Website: bh-photo
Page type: address-validator
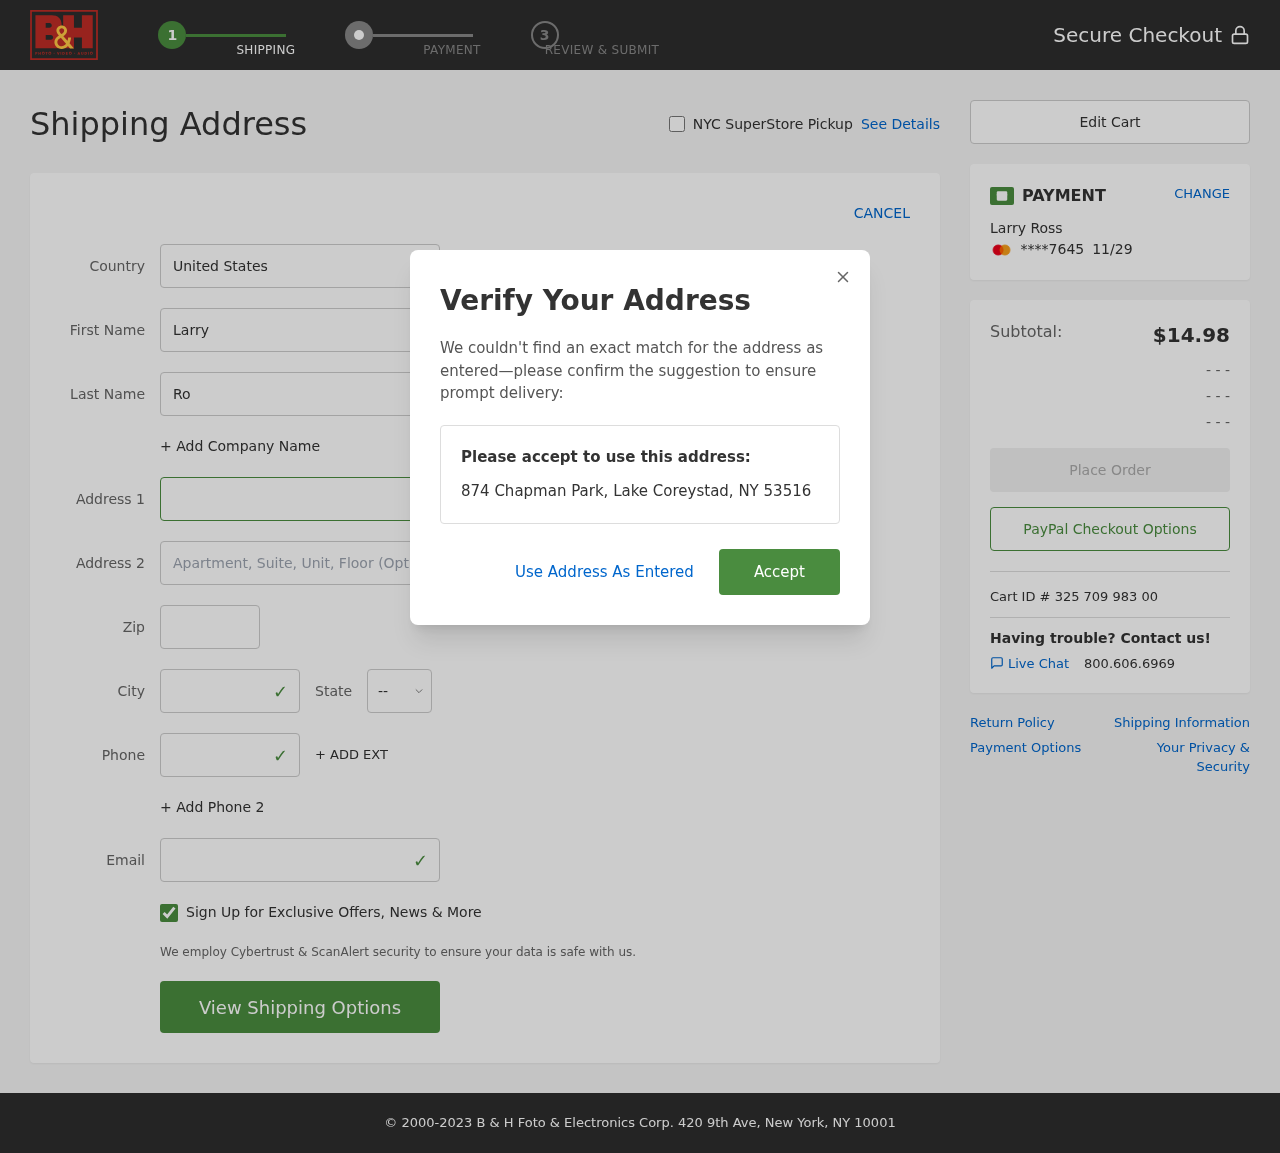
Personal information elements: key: PII_CARD_EXPIRY
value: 11/29
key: PII_CARD_LAST4
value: ****7645
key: PII_CITY
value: Lake Coreystad
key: PII_COUNTRY
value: United States
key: PII_EMAIL
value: lross@yahoo.com
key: PII_FIRSTNAME
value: Larry
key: PII_FULLNAME
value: Larry Ross
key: PII_LASTNAME
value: Ross
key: PII_PHONE
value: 6436722085
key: PII_POSTCODE
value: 53516
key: PII_STATE_ABBR
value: NY
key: PII_STREET
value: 874 Chapman Park
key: PII_STREET2
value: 031 Garcia Brooks
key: PII_CITY_STATE_ZIP
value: Lake Coreystad, NY 53516
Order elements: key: ORDER_SUBTOTAL
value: $14.98
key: ORDER_ID
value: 325 709 983 00